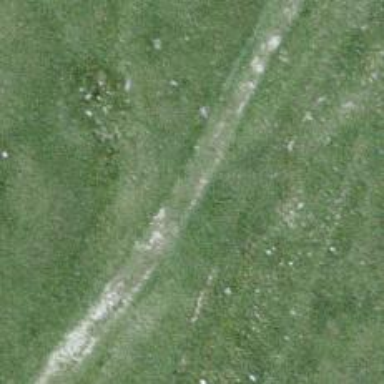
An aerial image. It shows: Path covered with grass.